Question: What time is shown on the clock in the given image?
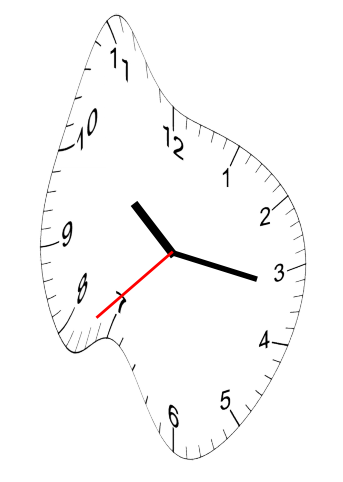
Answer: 10:16:38